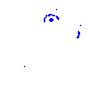
Particle: kaon